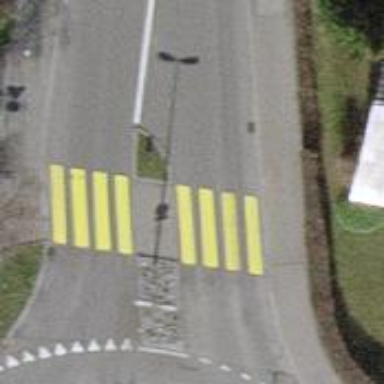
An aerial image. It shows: Marked zebra crossing with island in the middle.